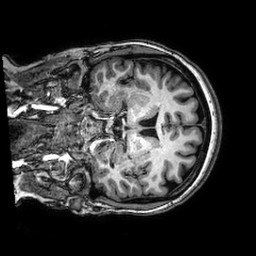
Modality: T1w
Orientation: coronal
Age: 63
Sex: female
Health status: healthy